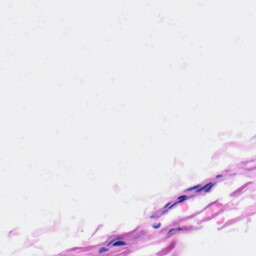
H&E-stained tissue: Heart